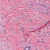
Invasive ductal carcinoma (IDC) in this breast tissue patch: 1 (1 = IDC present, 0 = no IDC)